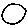
Label: circle